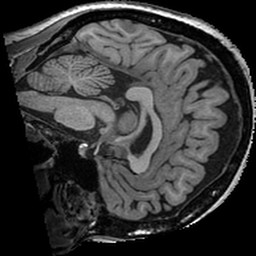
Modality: T1w
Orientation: sagittal
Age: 45
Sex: female
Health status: ill
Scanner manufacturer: ge
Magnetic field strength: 3 T
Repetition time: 0.008164 s
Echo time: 0.003184 s